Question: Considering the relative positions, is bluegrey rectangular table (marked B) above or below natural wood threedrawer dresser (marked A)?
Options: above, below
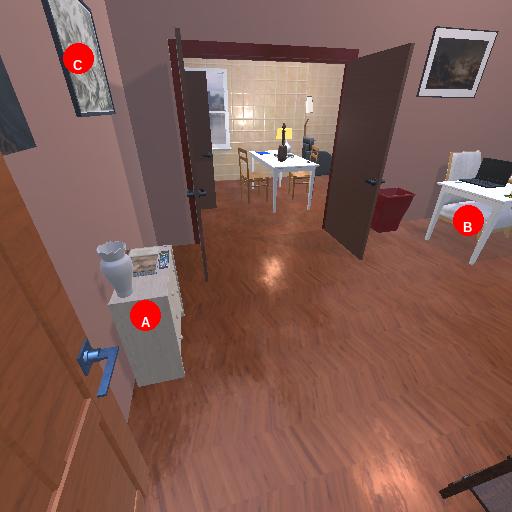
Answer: above